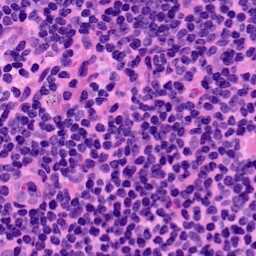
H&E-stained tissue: LymphNode